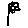
Label: flower